Field crop: maize
Growth stage: 2
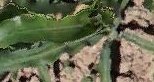
Species: maize